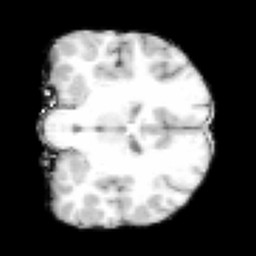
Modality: T1w
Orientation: coronal